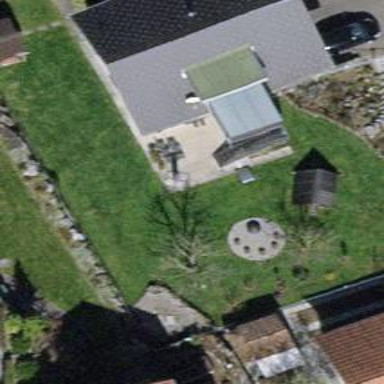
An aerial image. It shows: Simple house.